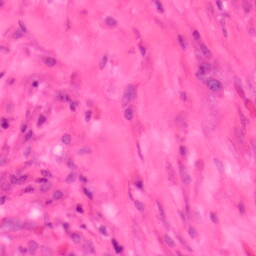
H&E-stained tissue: Colon